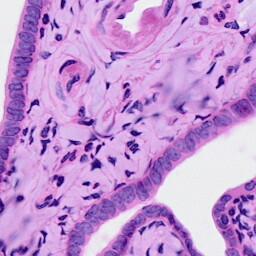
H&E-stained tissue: Ovarian